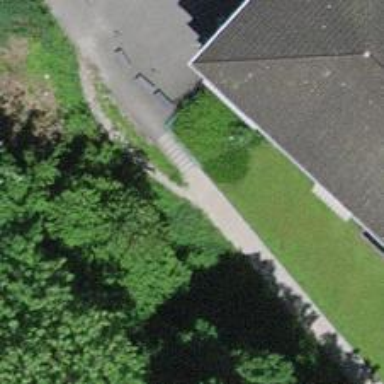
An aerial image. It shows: Set of concrete steps.